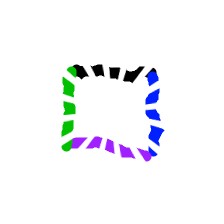
Shape: square